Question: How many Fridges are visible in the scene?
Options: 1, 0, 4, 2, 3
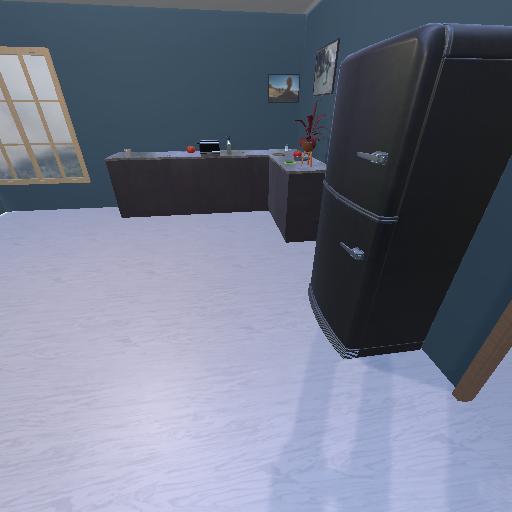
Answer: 1